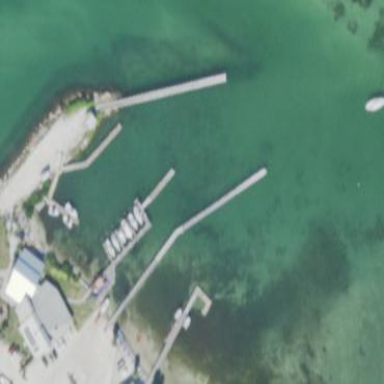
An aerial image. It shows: Man-made pier.